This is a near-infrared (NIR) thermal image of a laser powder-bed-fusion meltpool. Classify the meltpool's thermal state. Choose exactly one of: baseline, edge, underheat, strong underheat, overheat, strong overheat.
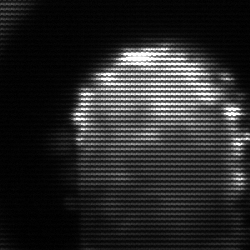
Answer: baseline